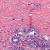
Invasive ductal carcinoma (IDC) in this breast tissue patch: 0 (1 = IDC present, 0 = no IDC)